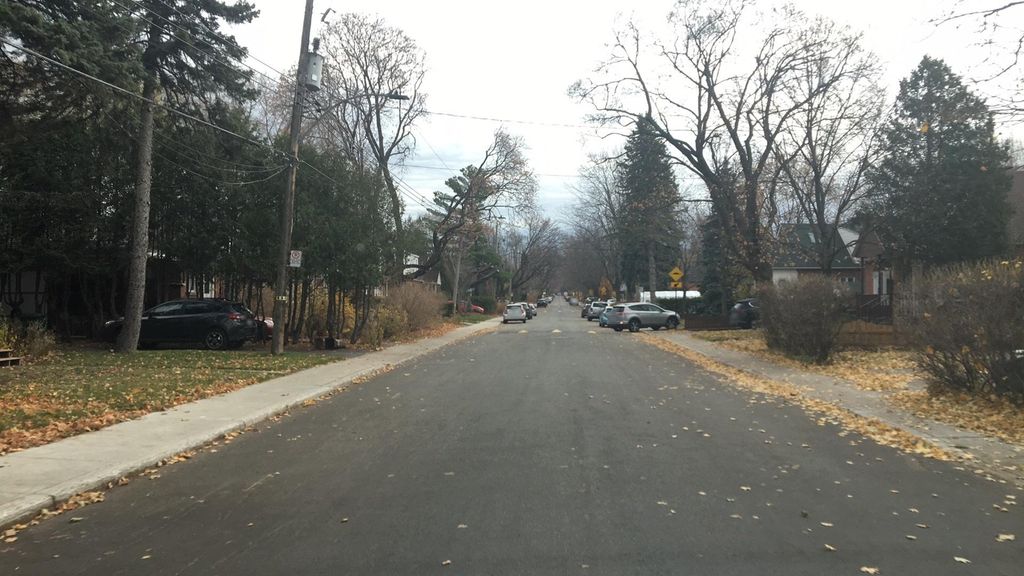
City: montreal